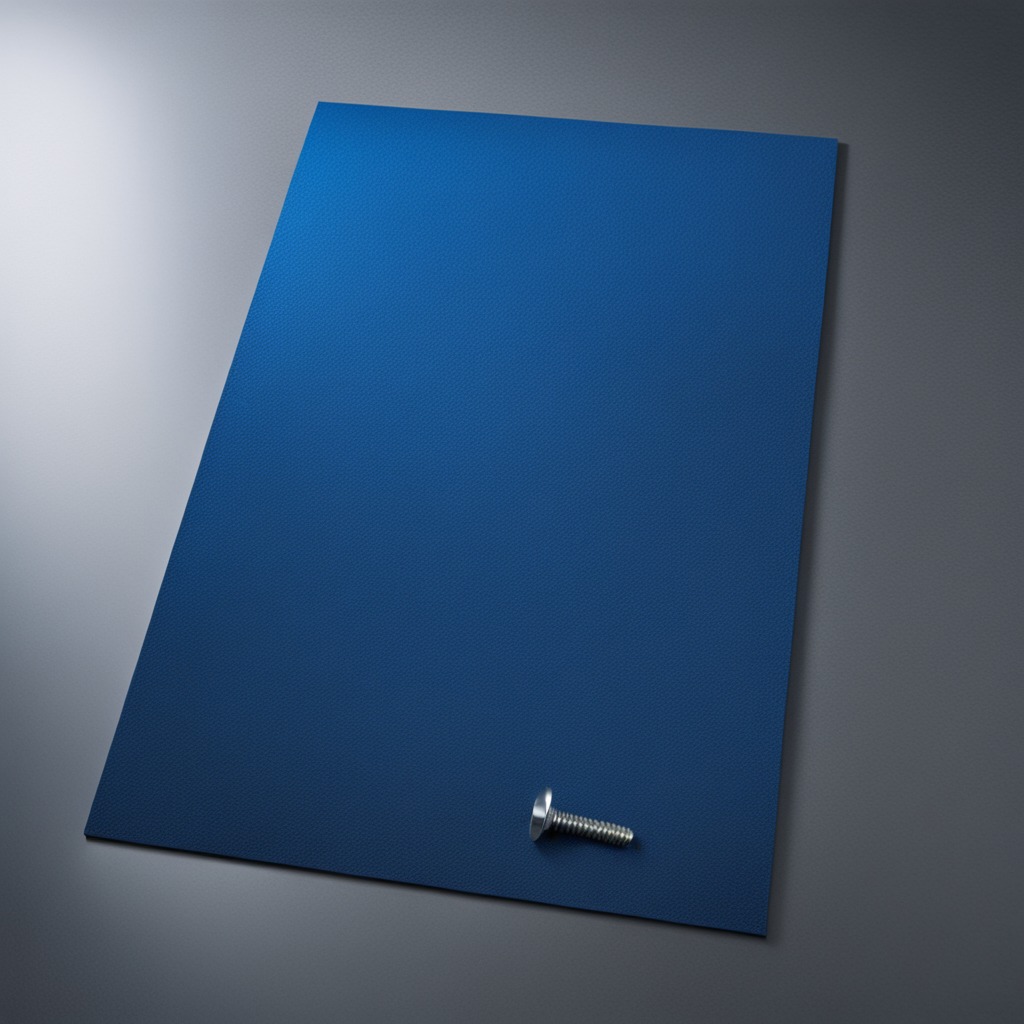
A metal screw is lying on a clean granite tabletop covered with a blue rubber mat inside a workshop under bright overhead lighting crisp shadows high clarity worn but beneath the mat.